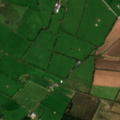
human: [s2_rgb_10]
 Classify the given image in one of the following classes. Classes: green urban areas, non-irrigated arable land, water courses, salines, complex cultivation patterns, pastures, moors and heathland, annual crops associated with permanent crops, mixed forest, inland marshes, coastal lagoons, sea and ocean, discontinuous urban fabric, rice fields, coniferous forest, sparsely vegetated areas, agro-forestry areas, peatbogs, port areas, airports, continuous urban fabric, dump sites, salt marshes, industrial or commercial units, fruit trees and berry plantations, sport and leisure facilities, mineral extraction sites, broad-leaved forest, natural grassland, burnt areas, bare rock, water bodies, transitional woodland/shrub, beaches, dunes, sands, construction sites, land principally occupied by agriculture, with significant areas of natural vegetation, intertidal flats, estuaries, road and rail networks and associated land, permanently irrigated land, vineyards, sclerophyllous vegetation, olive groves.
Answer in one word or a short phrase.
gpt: pastures, coniferous forest